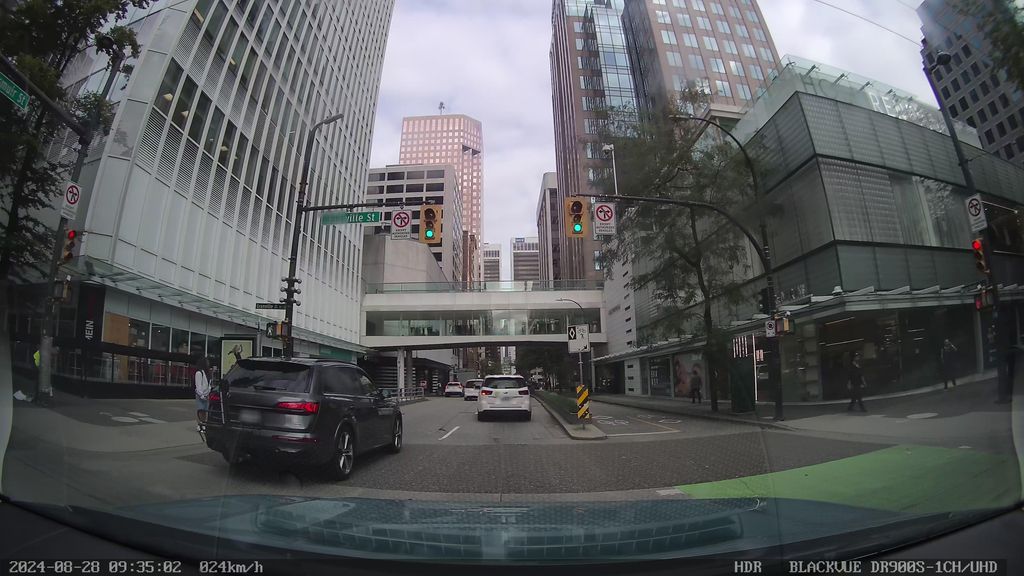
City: vancouver